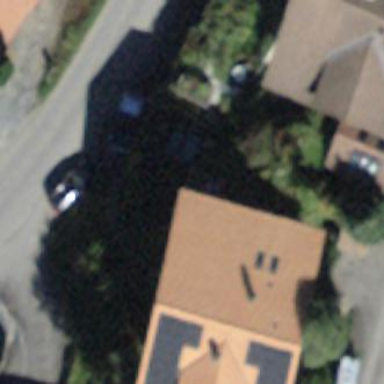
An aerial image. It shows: Garage building.